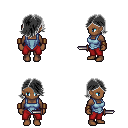
a pixel art fantasy rpg character, female body template, human, dark skin, blue vest, red pants, gray swoop hairstyle, leather bracers, dagger, four views (front, back, left, right), 2x2 character sprite sheet, small pixel art, hard edges, no anti-aliasing